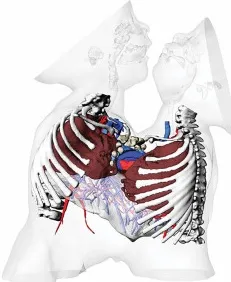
3D virtual reconstruction of patient's anatomy.
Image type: radiology (ct)